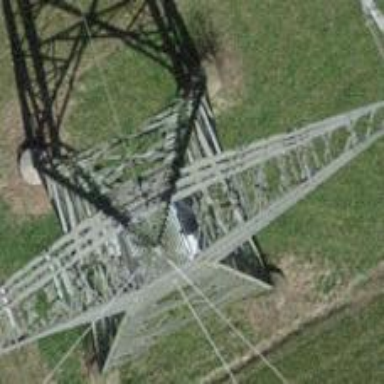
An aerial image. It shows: Three power lines with cables.